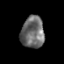
Tissue: prostate
Cell type: T cells
Senescence score: 0.3091
Nuclear area (px): 724
Mean DAPI intensity: 107.862